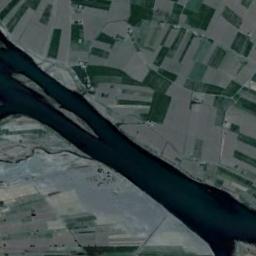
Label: river